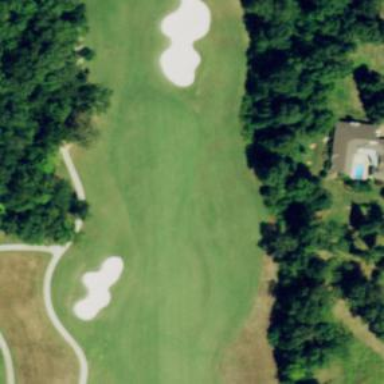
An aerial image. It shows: Golf fairway surrounded by grass.